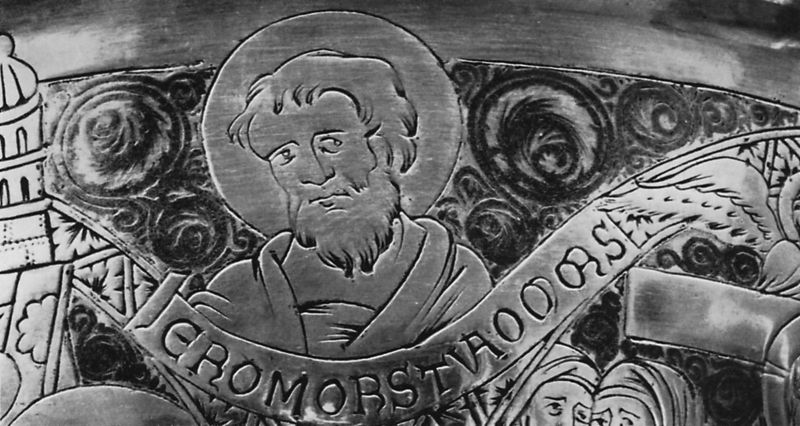
Titel: Niello-Kelch von Iber
Standort:  ()
Institution: Hannover, Kestner-Museum
Schlagwörter: flügel, kopf, mann, vogel, ausschnitt, frau, blick, ornament, bart, augen, band, kragen, silber, kirche, haare, kelch, mantel, traurig, turm, engel, vase, relief, schrift, bogen, schriftzug, detail, ornamente, metall, bronze, foto, fotografie, oase, burg, kreise, gravur, photo, heiligenschein, heiliger, heilig, metal, kuppa, schriftband, geritzt, vollbarg, m, lekch, grom, brauefrauen